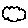
Label: cloud